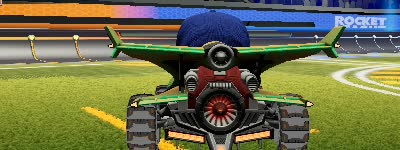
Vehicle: aftershock